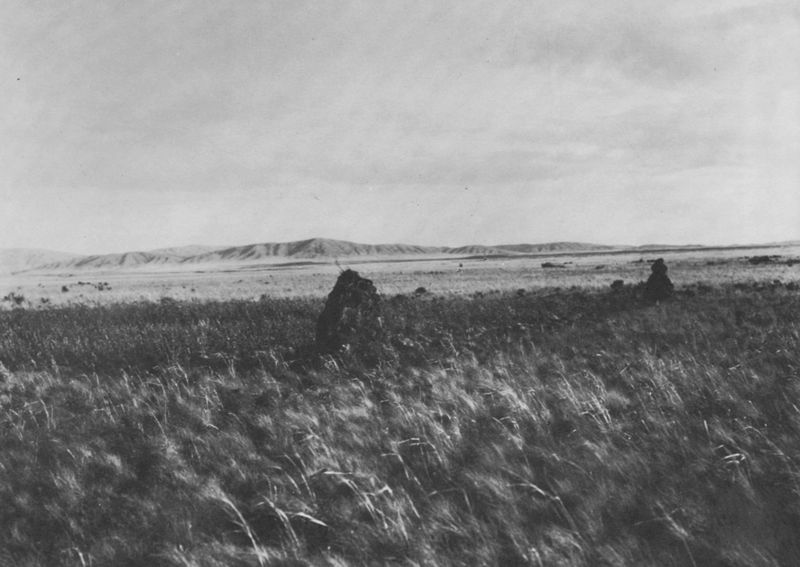
Titel: Kirgisische Landschaft
Künstler: Russischer Photograph
Standort: Hamburg
Institution: Hamburgisches Museum für Völkerkunde
Schlagwörter: berg, felsen, himmel, weiß, wolken, landschaft, grau, licht, schwarz, wiese, steine, ebene, erde, feld, felder, ferne, horizont, hügel, natur, weite, wind, büsche, flach, acker, getreide, korn, berge, gebirge, wogen, kornfeld, foto, fotografie, photographie, haufen, photo, ähren, fotographie, neigung